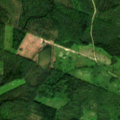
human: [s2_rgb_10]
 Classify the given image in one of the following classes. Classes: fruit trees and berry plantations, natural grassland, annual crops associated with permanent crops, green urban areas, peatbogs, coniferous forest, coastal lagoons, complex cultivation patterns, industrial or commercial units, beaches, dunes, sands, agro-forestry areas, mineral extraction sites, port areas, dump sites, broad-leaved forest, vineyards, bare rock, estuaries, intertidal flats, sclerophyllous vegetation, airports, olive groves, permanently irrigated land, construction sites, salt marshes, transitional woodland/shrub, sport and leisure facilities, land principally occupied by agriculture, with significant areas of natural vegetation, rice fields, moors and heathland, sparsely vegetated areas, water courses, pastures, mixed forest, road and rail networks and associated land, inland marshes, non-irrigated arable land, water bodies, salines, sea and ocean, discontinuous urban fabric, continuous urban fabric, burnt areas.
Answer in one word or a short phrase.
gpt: coniferous forest, mixed forest, transitional woodland/shrub